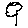
Label: tree